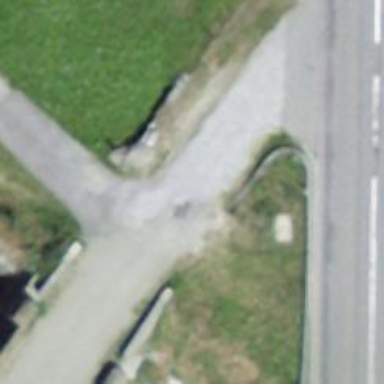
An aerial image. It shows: Unclassified road.